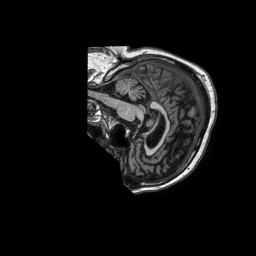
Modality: T1w
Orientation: sagittal
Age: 57
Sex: male
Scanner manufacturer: philips
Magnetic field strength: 1.5 T
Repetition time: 0.007053 s
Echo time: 0.00318 s